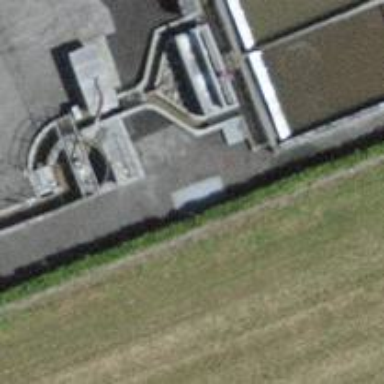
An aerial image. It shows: Drain channel for wastewater.